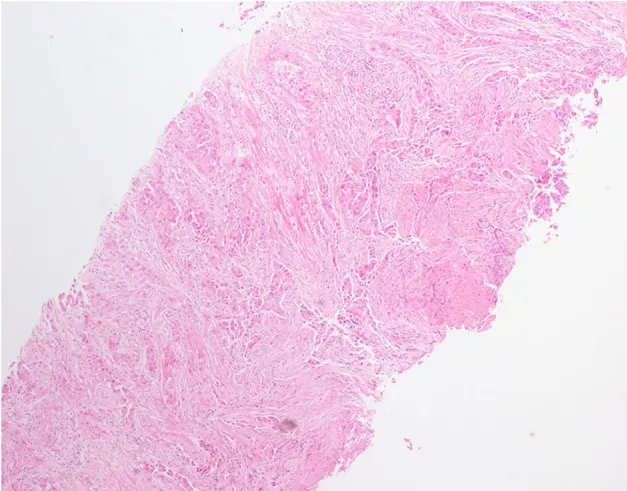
Hematoxylin and eosin (H&E) staining of lung biopsy showed a typical morphology for adenocarcinoma cells (H&E x 100).
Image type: pathology (h&e)